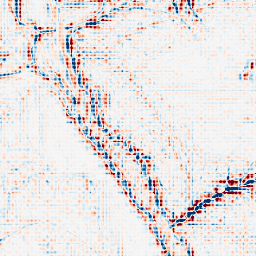
Category: wavelet
Decomposition family: wavelet_dwt
Decomposition parameters: wavelet: db2
level: 3
Upsampling method: sinc_blackman
Upsampling parameters: scale: 8
kernel_size: 8
Upsampling scale: 8